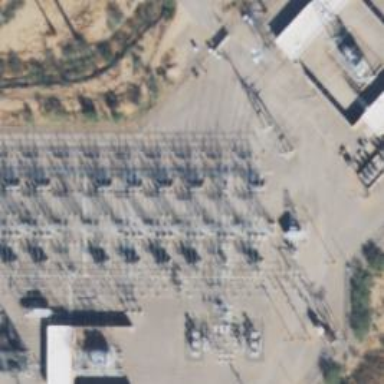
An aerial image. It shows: Switch for power supply.